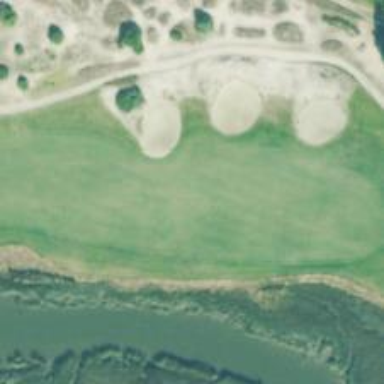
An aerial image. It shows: View of golf hole.